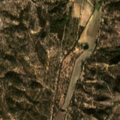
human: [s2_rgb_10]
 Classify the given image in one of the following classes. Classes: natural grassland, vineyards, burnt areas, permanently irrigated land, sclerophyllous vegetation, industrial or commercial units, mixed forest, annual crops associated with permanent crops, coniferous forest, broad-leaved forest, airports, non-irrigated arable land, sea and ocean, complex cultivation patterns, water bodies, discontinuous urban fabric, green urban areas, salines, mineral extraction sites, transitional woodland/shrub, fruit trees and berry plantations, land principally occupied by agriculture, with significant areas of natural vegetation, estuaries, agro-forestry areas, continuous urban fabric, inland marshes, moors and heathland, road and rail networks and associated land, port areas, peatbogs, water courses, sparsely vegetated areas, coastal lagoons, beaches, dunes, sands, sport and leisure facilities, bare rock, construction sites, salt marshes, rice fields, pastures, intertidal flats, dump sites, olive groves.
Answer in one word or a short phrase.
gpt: non-irrigated arable land, broad-leaved forest, transitional woodland/shrub